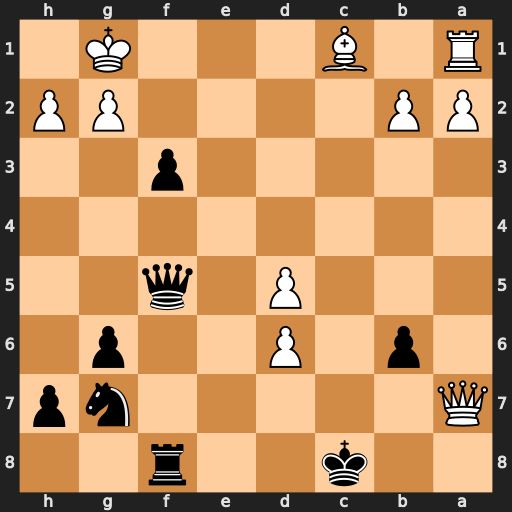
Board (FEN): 2k2r2/Q5np/1p1P2p1/3P1q2/8/5p2/PP4PP/R1B3K1
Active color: b
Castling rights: -
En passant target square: -
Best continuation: f2+ Kf1 Qd3#